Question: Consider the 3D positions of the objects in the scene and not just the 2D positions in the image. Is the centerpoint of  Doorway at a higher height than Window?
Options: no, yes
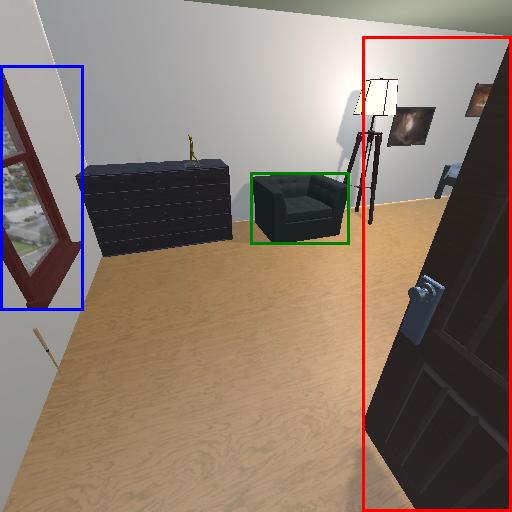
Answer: no